Question: I want to send attachment with PHP email but not working.
I upload image it's my server's folder, i want to send 2.doc by email on gmail.
Any solution for that.
I getting message "Message sent! " but not received email or attachment file.

'''
<?php
function mail_attachment($filename, $path, $mailto, $from_mail, $from_name, $replyto, $subject, $message) {
$file = $path.$filename;
$file_size = filesize($file);
$handle = fopen($file, "r");
$content = fread($handle, $file_size);
fclose($handle);
$content = chunk_split(base64_encode($content));
$uid = md5(uniqid(time()));
$header = "From: ".$from_name." <".$from_mail.">
";
$header .= "Reply-To: ".$replyto."
";
$header .= "MIME-Version: 1.0
";
$header .= "Content-Type: multipart/mixed; boundary="".$uid.""
";
$header .= "This is a multi-part message in MIME format.
";
$header .= "--".$uid."
";
$header .= "Content-type:text/plain; charset=iso-8859-1
";
$header .= "Content-Transfer-Encoding: 7bit
";
$header .= $message."
";
$header .= "--".$uid."
";
$header .= "Content-Type: application/octet-stream; name="".$filename.""
";
$header .= "Content-Transfer-Encoding: base64
";
$header .= "Content-Disposition: attachment; filename="".$filename.""
";
$header .= $content."
";
$header .= "--".$uid."--";
// Messages for testing only, nobody will see them unless this script URL is visited manually
if (mail($mailto, $subject, "", $header)) {
echo "Message sent!";
} else {
echo "ERROR sending message.";
}
}
// Only accept POSTs from authenticated source
// EDIT FROM HERE DOWN TO
// CUSTOMIZE EMAIL
// File to attach
$my_file = "2.doc";
$my_path = ''; // $_SERVER['DOCUMENT_ROOT']."/your_path_here/";
// Who email is FROM
$my_name = "Your Name (or) Your Business";
$my_mail = "myemail@yahoo.com";
$my_replyto = "myemail@yahoo.com";
// Whe email is going TO
$to_email = "toemail@gmail..com"; // Comes from Wufoo WebHook
// Subject line of email
$my_subject = "Your file has arrived!";
// Content of email message (Text only)
$requester = $_POST['Field101']; // Comes from Wufoo WebHook
$message = "Hey $requester, Your custom email message goes here";
// Call function to send email
mail_attachment($my_file, $my_path, $to_email, $my_mail, $my_name, $my_replyto, $my_subject, $message);
?>
'''
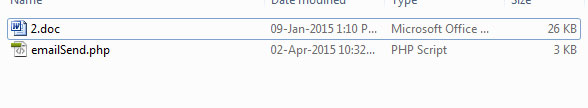
Answer: Are you looking for something like this:
This should work for you for this scenario:
'''
<?php
function mail_attachment($filename, $mailto, $from_mail, $from_name, $replyto, $subject, $message) {
$body = '';
$headers = '';
$file = $filename;
$separator = md5(time());
$attachment = chunk_split(base64_encode(file_get_contents($file)));
$headers = "From: ".$from_name."<".$from_mail.">" . PHP_EOL;
$headers .= "Reply-To: ".$replyto . PHP_EOL;
$headers .= "MIME-Version: 1.0".PHP_EOL;
$headers .= "Content-Type: multipart/mixed; boundary="" . $separator . """ . PHP_EOL . PHP_EOL;
$body .= "Content-Transfer-Encoding: 7bit" . PHP_EOL;
$body .= "This is a MIME encoded message." . PHP_EOL;
$body .= "--" . $separator . PHP_EOL;
$body .= "Content-Type: text/html; charset="iso-8859-1"" . PHP_EOL;
$body .= "Content-Transfer-Encoding: 8bit" . PHP_EOL . PHP_EOL;
$body .= $message . PHP_EOL;
$body .= "--" . $separator . PHP_EOL;
$body .= "Content-Type: application/octet-stream; name="" . $filename . """ . PHP_EOL;
$body .= "Content-Transfer-Encoding: base64" . PHP_EOL;
$body .= "Content-Disposition: attachment" . PHP_EOL . PHP_EOL;
$body .= $attachment . PHP_EOL;
$body .= "--" . $separator . "--";
if (mail($mailto, $subject, $body, $headers)) {
echo "Message sent!";
} else {
echo "ERROR sending message.";
}
}
$my_file = "2.doc";
$my_name = "Your Name (or) Your Business";
$my_mail = "myemail@yahoo.com";
$my_replyto = "replyemail@gmail.com";
$to_email = "replyemail@gmail.com";
$my_subject = "Your file has arrived!";
$requester = $_POST['Field101'];
$message = "Hey $requester, Your custom email message goes here";
mail_attachment($my_file, $to_email, $my_mail, $my_name, $my_replyto, $my_subject, $message);
?>
'''